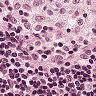
Metastatic tissue present: no